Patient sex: M
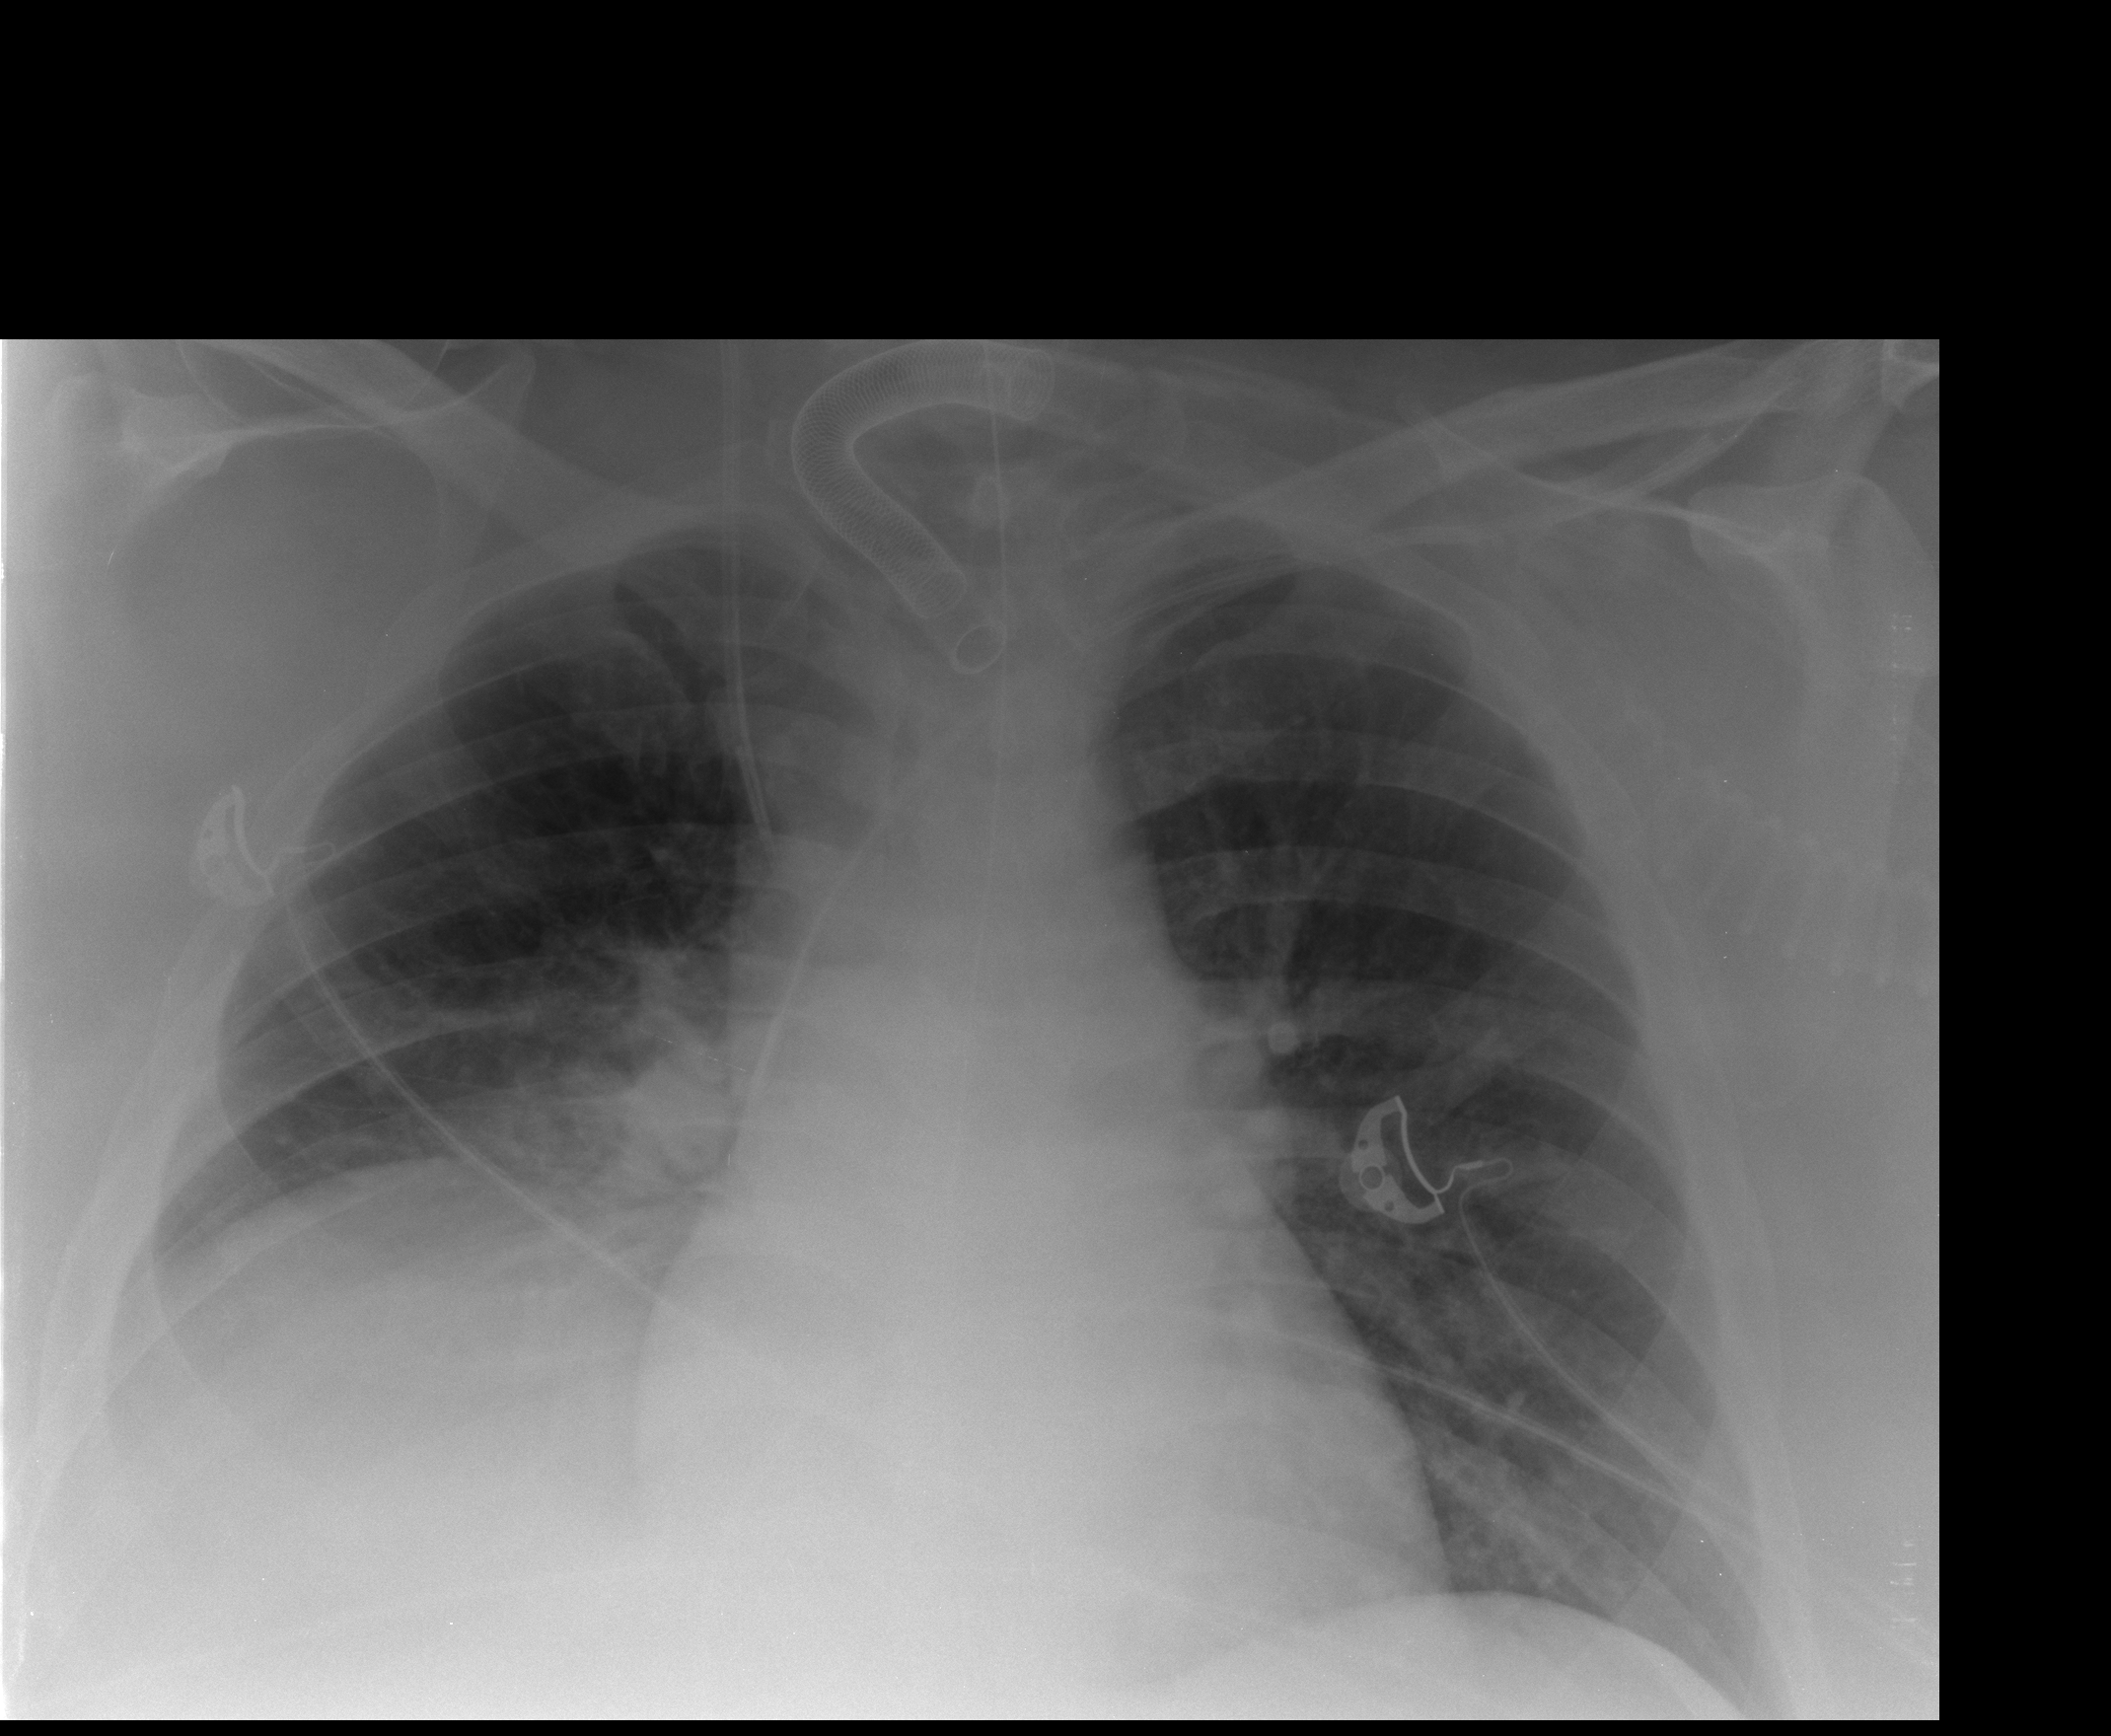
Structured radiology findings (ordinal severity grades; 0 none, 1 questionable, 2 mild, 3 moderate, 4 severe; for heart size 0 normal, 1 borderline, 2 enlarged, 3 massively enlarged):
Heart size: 0
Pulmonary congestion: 2
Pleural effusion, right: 2
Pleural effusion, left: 0
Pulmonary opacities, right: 1
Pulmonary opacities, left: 1
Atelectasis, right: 2
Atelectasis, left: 0